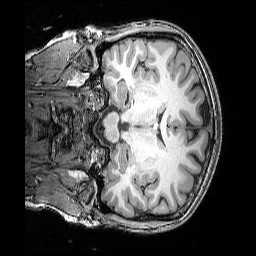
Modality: T1w
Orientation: coronal
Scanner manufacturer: siemens
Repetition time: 2.25 s
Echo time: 0.00418 s